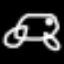
Label: frog